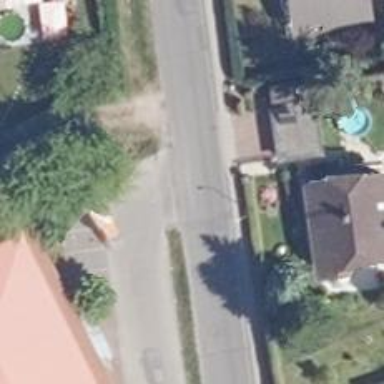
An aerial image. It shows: Tertiary road with asphalt surface.